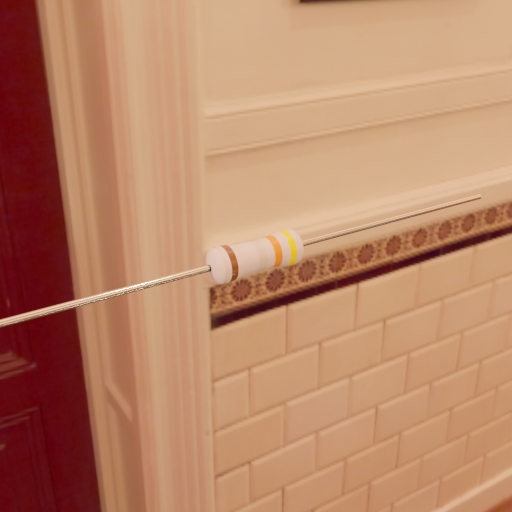
Resistor colour bands (in order): brown, silver, orange, yellow